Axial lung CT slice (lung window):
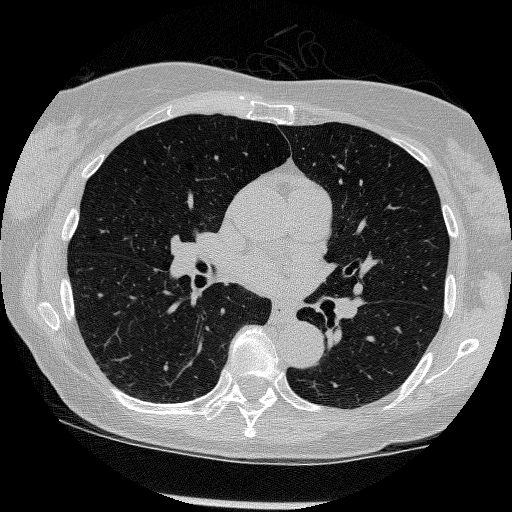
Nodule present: no